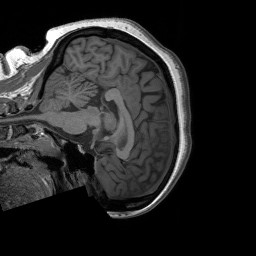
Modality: T1w
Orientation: sagittal